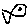
Label: fish